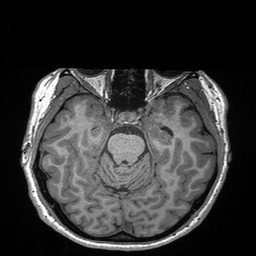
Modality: T1w
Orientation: coronal
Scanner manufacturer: siemens
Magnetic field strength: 3 T
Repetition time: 2.3 s
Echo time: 0.00298 s